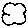
Label: cloud